Question: I've added some validation to my form to avoid any duplicate name entries in my database. I have a simple 'mysql' table with 35 entries. Using jquery '$.post' I connect to the db, check to see if the name from an 'input type='text'' matches a name from the 'name' field in the table. It works pretty well, but if you repeatedly search for names that are in the db, the code eventually breaks and Chrome brings up this message:

Here is my html:
'''
<table id="details_table">
<tr>
<td>Please choose a username:</td>
<td><input type="text" id="name" name="name" autocomplete="off" maxlength="10"></td>
<td id="text"></td>
</tr>
<tr>
<td>Please select your age range:</td>
<td><select id="option01" name="age">
<option value="0">Please Select</option>
<option value="0_14">0-14</option>
<option value="15_24">15-24</option>
<option value="25_54">25-54</option>
<option value="55_64">55-64</option>
<option value="65_over">65 or greater</option>
</select></td>
<td id="age"></td>
</tr>
<tr>
<td>Please select your gender:</td>
<td><select id="option02" name="gender">
<option value="0">Please Select</option>
<option value="male">Male</option>
<option value="female">Female</option>
</select></td>
<td id="gender"></td>
</tr>
<tr>
<td>Please select your listening device:</td>
<td><select id="option03" name="device">
<option value="0">Please Select</option>
<option value="headphones">Headphones</option>
<option value="speakers">Speakers</option>
</select></td>
<td id="device"></td>
</tr>
</table>
'''
Here is my JQuery:
'''
$(function() {
$('#name').keyup(function (evt) {
$('#text').html("");
var name = $('#name').val();
$.post('/context_survey/includes/process_name.php', {name_check: name}, function(rows_returned) {
if (rows_returned != 0) {
$('#text').html("<b style='color:red'>Name already exists!</b>");
$('#name').val("");
}
});
});
$('#option01').change(function (evt) {
$('#age').html("");
});
$('#option02').change(function (evt) {
$('#gender').html("");
});
$('#option03').change(function (evt) {
$('#device').html("");
});
});
'''
Here is my PHP:
'''
require_once("connect.php");
if (!empty($_POST['name_check'])) {
$name = $_POST['name_check'];
$sql = "SELECT name FROM users WHERE name='{$name}'";
if ($result = $db -> query($sql)) {
$num_rows = $result -> num_rows;
echo $num_rows;
}
$db -> close();
}
'''
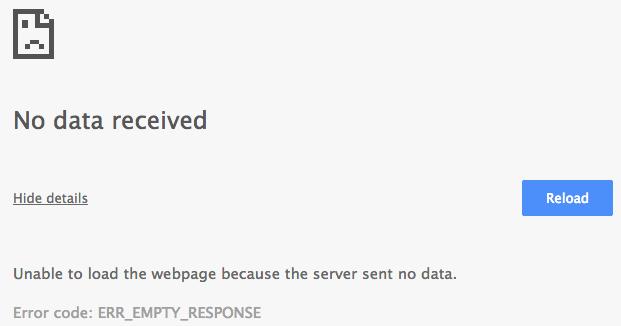
Answer: 'No data received' error means that your server closed connection before even sending response headers. It has totally nothing to do with your code. Or the server is badly configured, and closes connection on 'CGI' error - in this case 'PHP' interpreter.